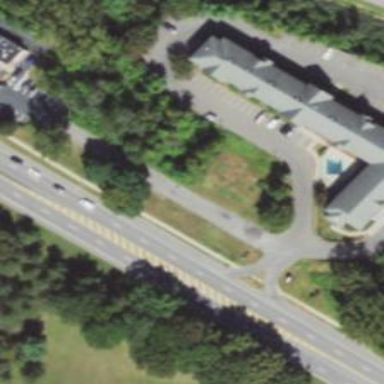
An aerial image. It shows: Footway along the road.